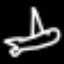
Label: airplane